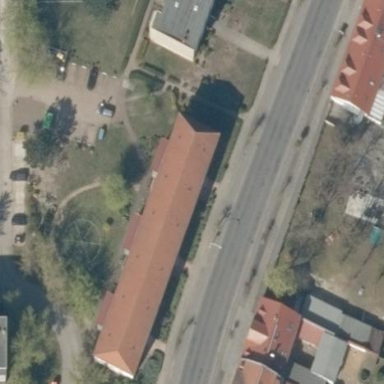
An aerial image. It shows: Residential building with hipped roof.